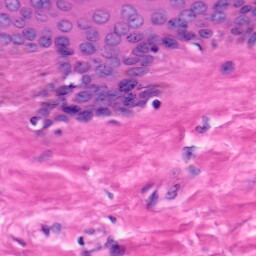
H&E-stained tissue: Skin